Question: I have this GUI that counts the occurances of the first letter in a string. I would like it to count all letters in column format like:

Here is what I have so far:
'''
import java.awt.BorderLayout;
import java.awt.event.ActionEvent;
import java.awt.event.ActionListener;
import javax.swing.JButton;
import javax.swing.JFrame;
import javax.swing.JLabel;
import javax.swing.JPanel;
import javax.swing.JTabbedPane;
import javax.swing.JTextField;
public class Index2 extends JFrame implements ActionListener
{
private JTabbedPane jtabbedPane;
private JPanel characterFinder;
JTextField enterText, countText;
public Index2()
{
setSize(400, 250);
setVisible(true);
setSize(400, 250);
setVisible(true);
setTitle("Total Characters");
setSize(300, 200);
JPanel topPanel = new JPanel();
topPanel.setLayout(new BorderLayout());
getContentPane().add(topPanel);
createCharacterFinder();
jtabbedPane = new JTabbedPane();
jtabbedPane.addTab("Count Characters", characterFinder);
topPanel.add(jtabbedPane, BorderLayout.CENTER);
}
public void createCharacterFinder()
{
characterFinder = new JPanel();
characterFinder.setLayout(null);
JLabel enterLabel = new JLabel(
"Enter Some Text");
enterLabel.setBounds(90, 5, 260, 20);
characterFinder.add(enterLabel);
enterText = new JTextField();
enterText.setBounds(10, 30, 270, 70);
characterFinder.add(enterText);
JButton search = new JButton("Count Occurences of Each Letter");
search.setBounds(15, 100, 260, 20);
search.addActionListener(this);
characterFinder.add(search);
countText = new JTextField();
countText.setBounds(80, 130, 120, 500);
characterFinder.add(countText);
}
public void actionPerformed(ActionEvent e){
String st=enterText.getText();
char searchedChar=enterText.getText().charAt(0);
count(searchedChar,st);
}
public int count(char c, String str) {
if (str == null) return 0;
int cnt = 0;
for (int i = 0;; cnt++) {
if ((i = str.indexOf(c,i)+1) == 0) break;
}
countText.setText("Character "+c+" occurs "+cnt+" times");
return cnt;
}
public static void main(String[] args)
{
JFrame frame = new Index2();
frame.setSize(300, 700);
frame.setVisible(true);
}
}
'''
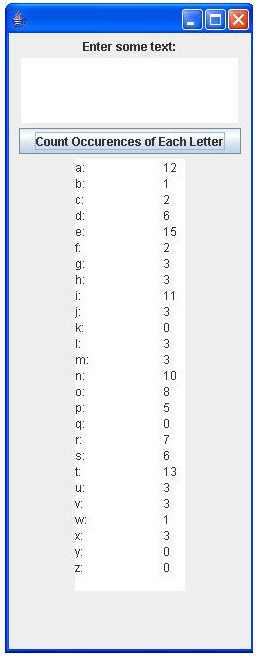
Answer: A nice way to count characters (Assuming ASCII characters) is to take advantage of the fact that ''a'' can directly map to a number.
'''
int[] charCounts(String s) {
int[] counts = new int[256]; // maximum value of an ASCII character
char[] c = s.toCharArray();
for (int i=0;i<c.length;++i) {
counts[c[i]]++;
}
return counts;
}
'''
Now to find the count of any particular element you could do 'counts['a']'.
It might make the code tidier to just do the counts up front with a method like above and then just display the counts with a very roughly like:
'''
int[] counts = charCounts("my string");
StringBuilder sb = new StringBuilder();
for (char a = 'a'; a <= 'z'; a++) {
sb.append(a).append(" occurred ").append(counts[a]).append(" times
");
}
'''